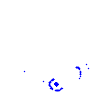
Particle: proton